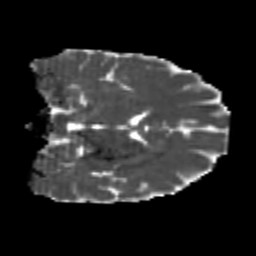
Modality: MD
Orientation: coronal
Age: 23
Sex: male
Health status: healthy
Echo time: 0.074 s